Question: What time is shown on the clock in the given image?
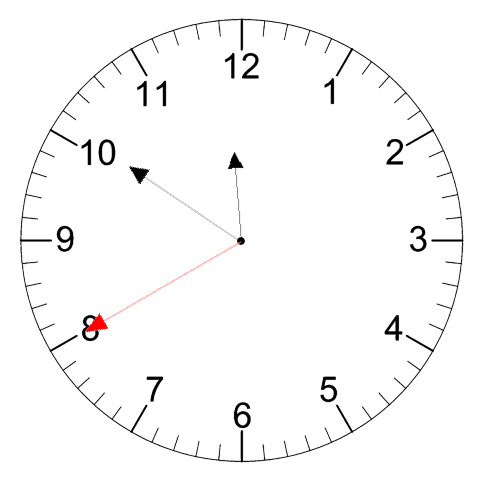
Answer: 11:50:40